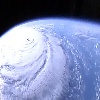
Label: cloud